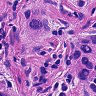
Metastatic tissue present: yes